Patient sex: M
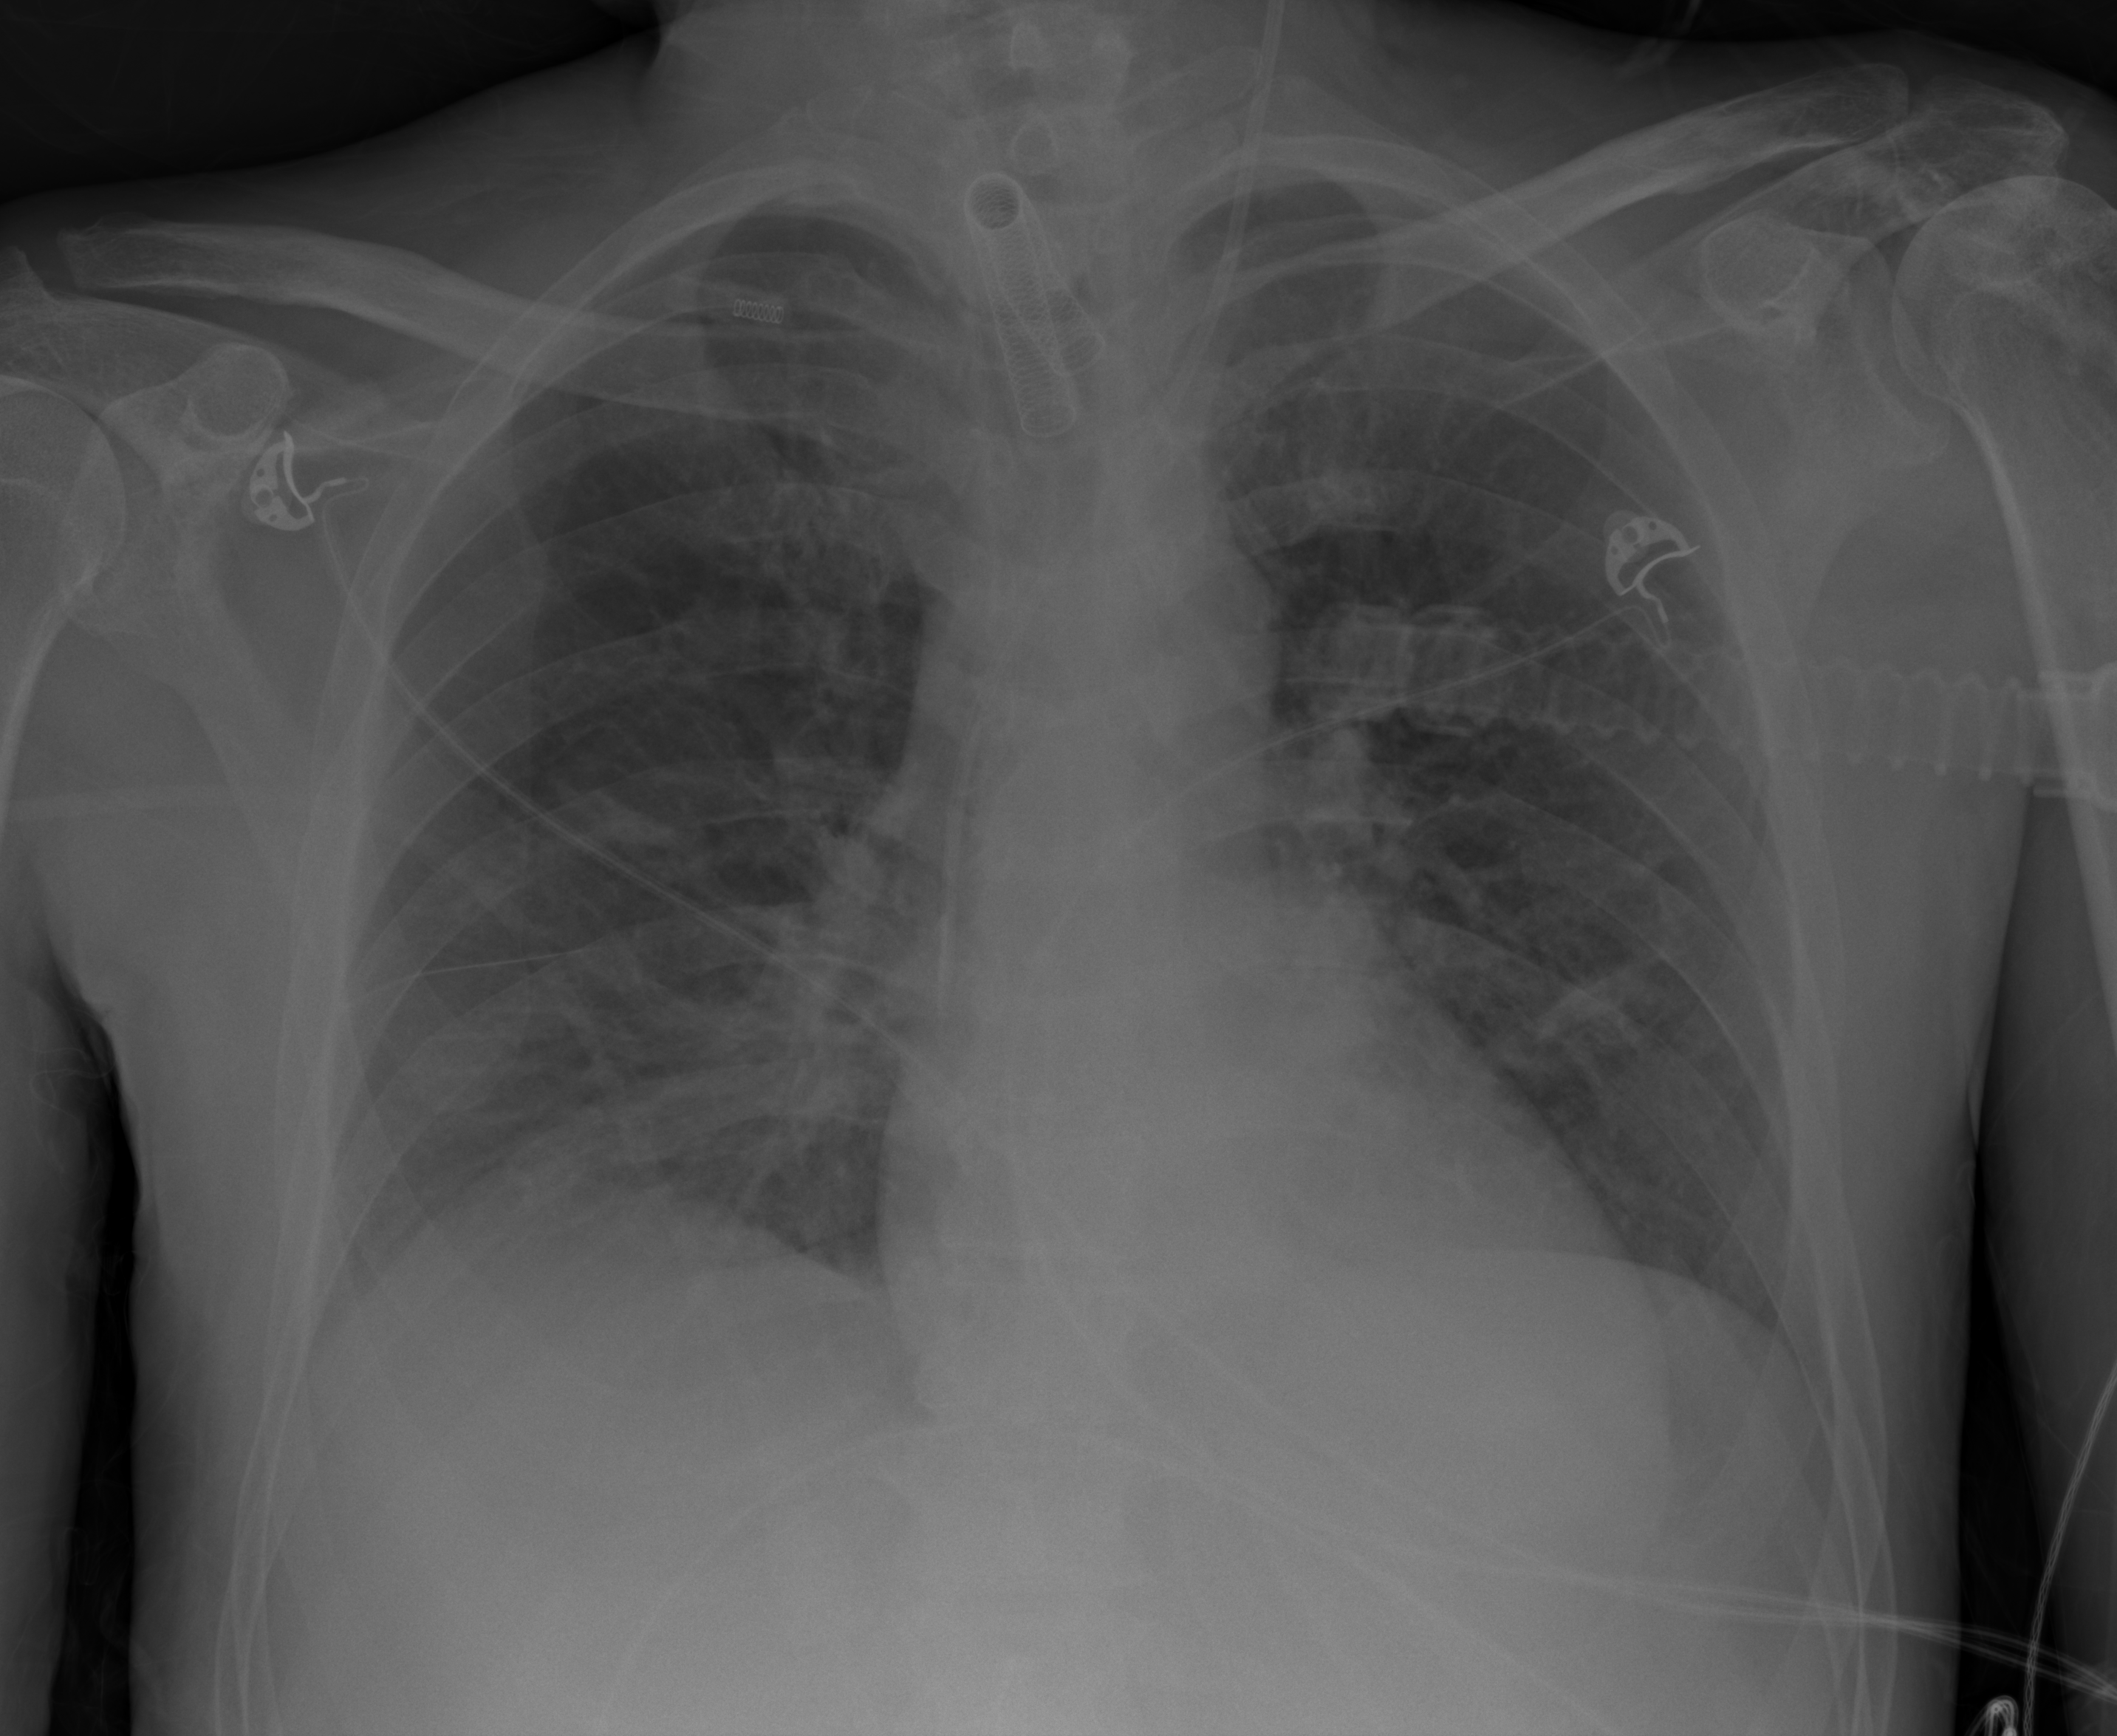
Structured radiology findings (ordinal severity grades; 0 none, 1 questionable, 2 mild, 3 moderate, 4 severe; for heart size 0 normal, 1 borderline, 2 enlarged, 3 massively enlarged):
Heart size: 0
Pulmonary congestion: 2
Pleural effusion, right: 0
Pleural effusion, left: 0
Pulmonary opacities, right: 2
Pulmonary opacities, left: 0
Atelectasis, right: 2
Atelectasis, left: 2